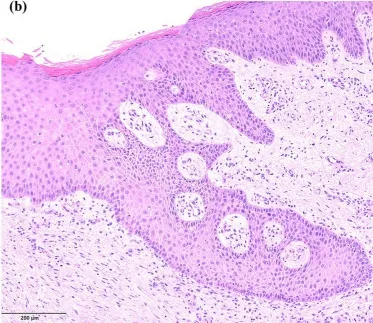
A detail of the epidermal hyperplasia presenting with a pseudo-carcinomatous appearance (haematoxylin, and ,eosin staining, x10).
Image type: pathology (h&e)